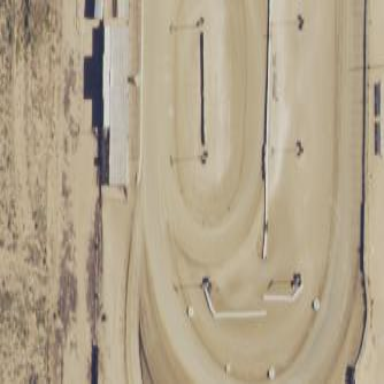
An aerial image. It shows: Dirt raceway for motor sports.